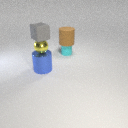
small gray rubber cube above small yellow metal sphere